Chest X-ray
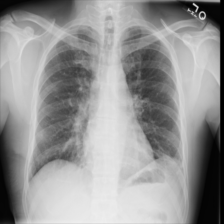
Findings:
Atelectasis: negative
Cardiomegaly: negative
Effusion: negative
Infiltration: negative
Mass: negative
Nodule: negative
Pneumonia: negative
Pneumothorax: negative
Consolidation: negative
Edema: negative
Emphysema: negative
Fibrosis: negative
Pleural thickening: negative
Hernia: negative